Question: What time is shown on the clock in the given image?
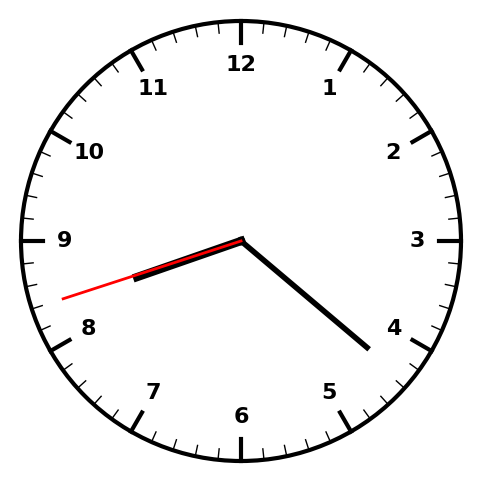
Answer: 08:21:42